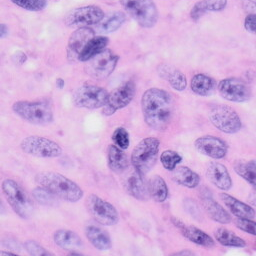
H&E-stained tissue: Skin